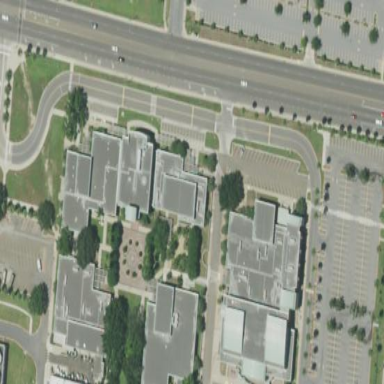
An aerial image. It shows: College building.